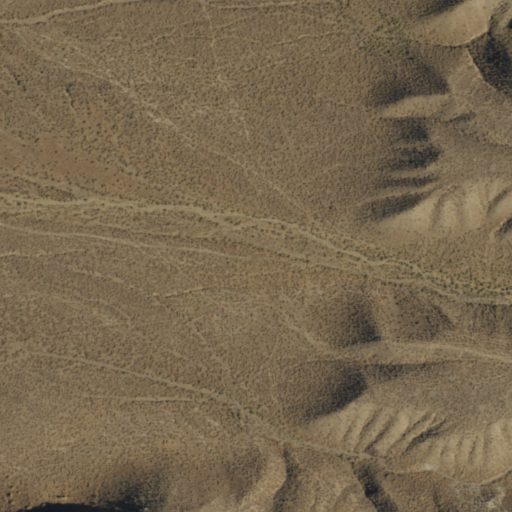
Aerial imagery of valley in Nevada named Lambing Canyon containing only shrub